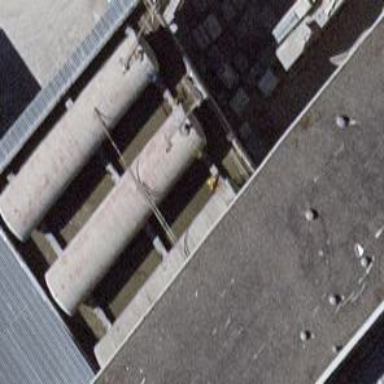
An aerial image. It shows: Industrial building.